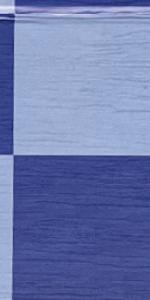
Label: Empty